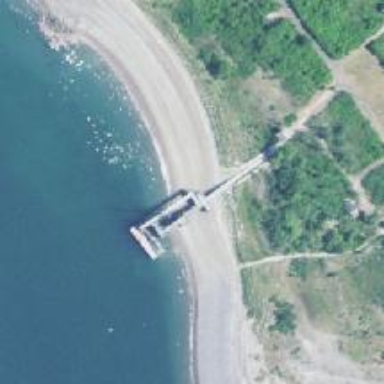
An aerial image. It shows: Man-made pier.